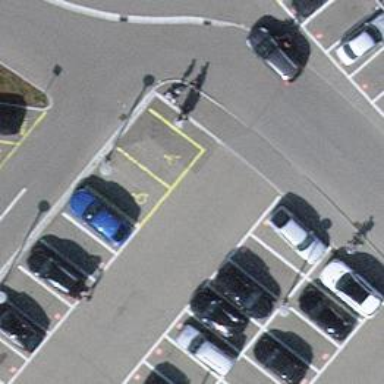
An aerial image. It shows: Parking space designated for disabled individuals.